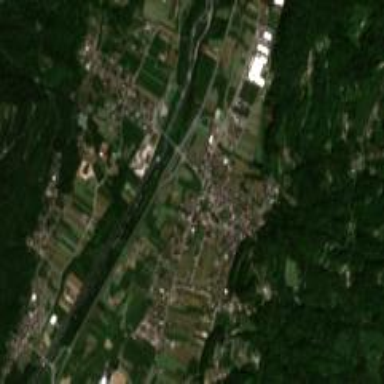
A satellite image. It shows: Village.